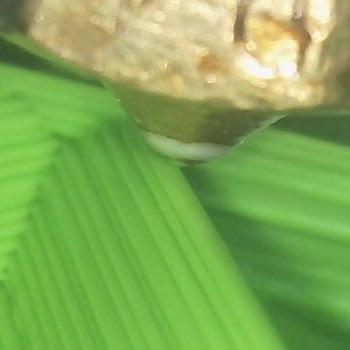
Flow rate: 52%